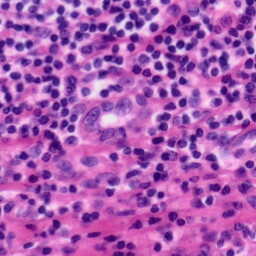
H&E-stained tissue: Tonsil